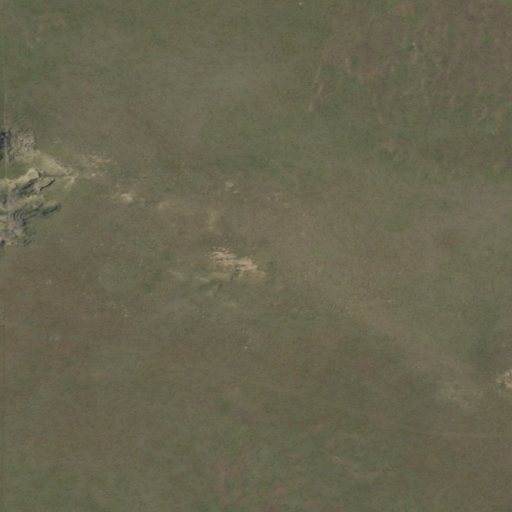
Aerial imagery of mountain in South Dakota named Johnson Butte containing shrub and grassland